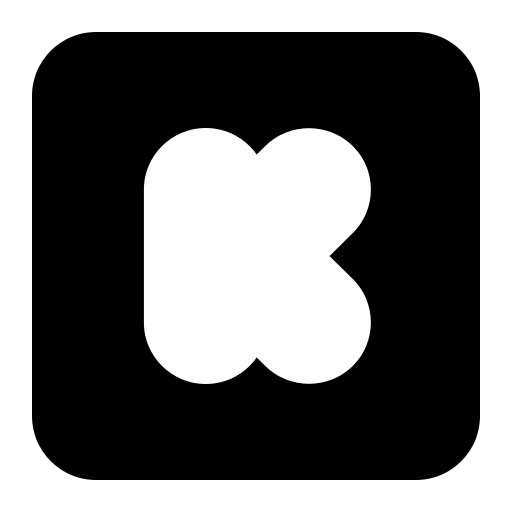
Tags: icon, FontAwesome, fa-icon, brand, kickstarter